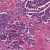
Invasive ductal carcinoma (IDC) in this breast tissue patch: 1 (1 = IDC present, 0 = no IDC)